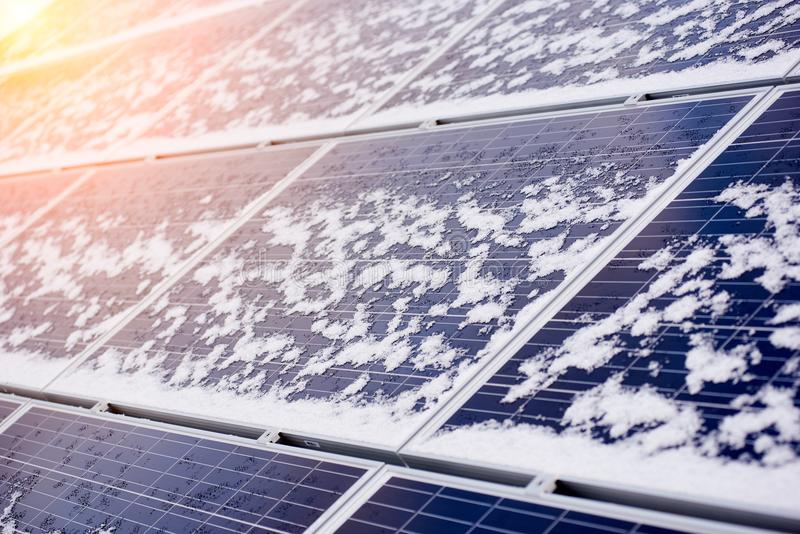
Label: Snow-Covered